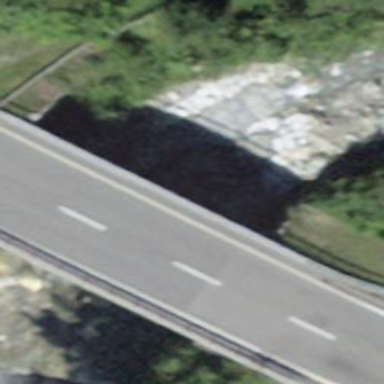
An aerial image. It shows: Man-made bridge.